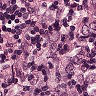
Metastatic tissue present: yes